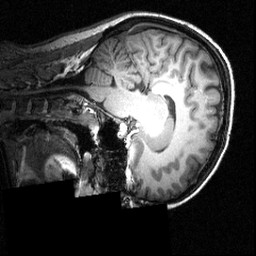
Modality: T1w
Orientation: sagittal
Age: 26
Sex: female
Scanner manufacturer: siemens
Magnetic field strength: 3.951 T
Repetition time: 1.5 s
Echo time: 0.00335 s